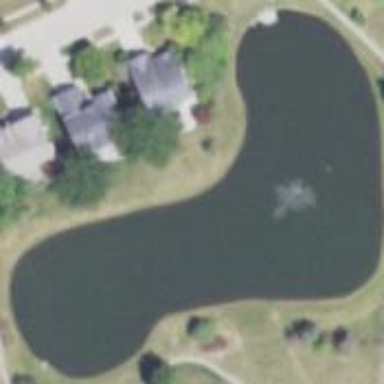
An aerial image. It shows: Retention lake with water.